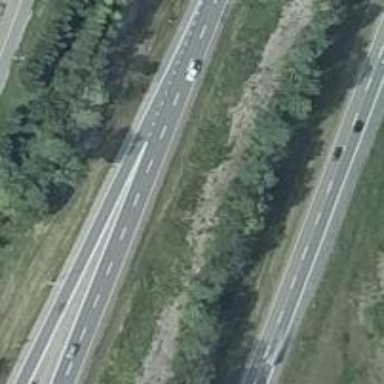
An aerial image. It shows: Asphalt motorway link.